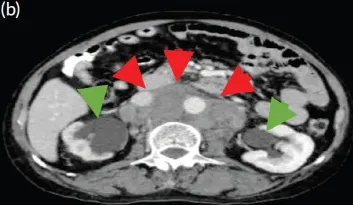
Representative axial cut images of the abdominopelvic CT scan with oral, rectal and intravenous contrast. (b): Confluent, matted, markedly enlarged retroperitoneal lymph nodes (red arrows) and dilated urinary collecting systems and ureters (green arrows).
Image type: radiology (ct)